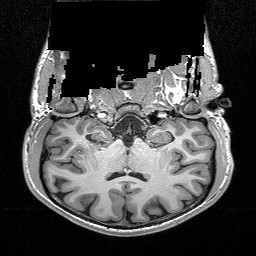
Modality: T1w
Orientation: sagittal